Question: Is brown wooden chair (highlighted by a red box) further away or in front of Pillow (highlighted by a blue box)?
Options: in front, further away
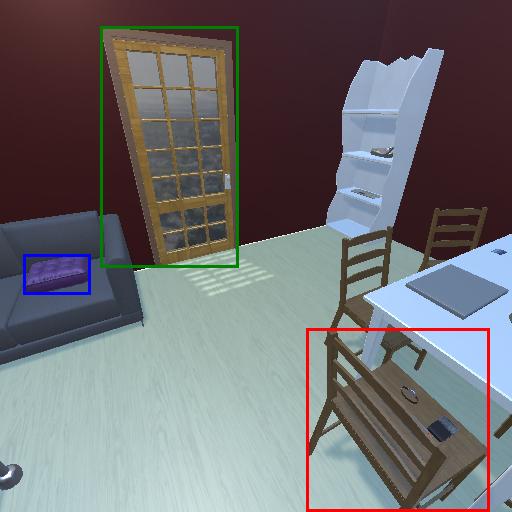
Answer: in front